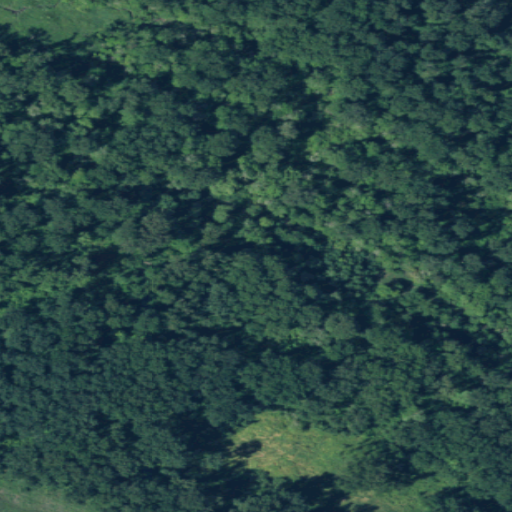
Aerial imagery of island in Washington named Fisher Island containing woody wetlands and herbaceous wetlands